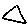
Label: triangle